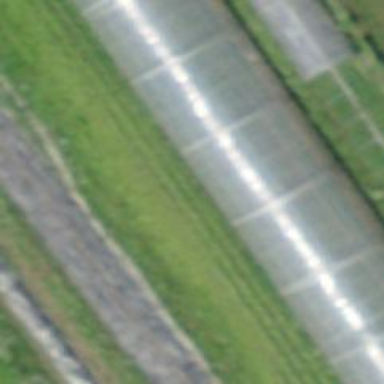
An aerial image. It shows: Area dedicated to greenhouse horticulture.